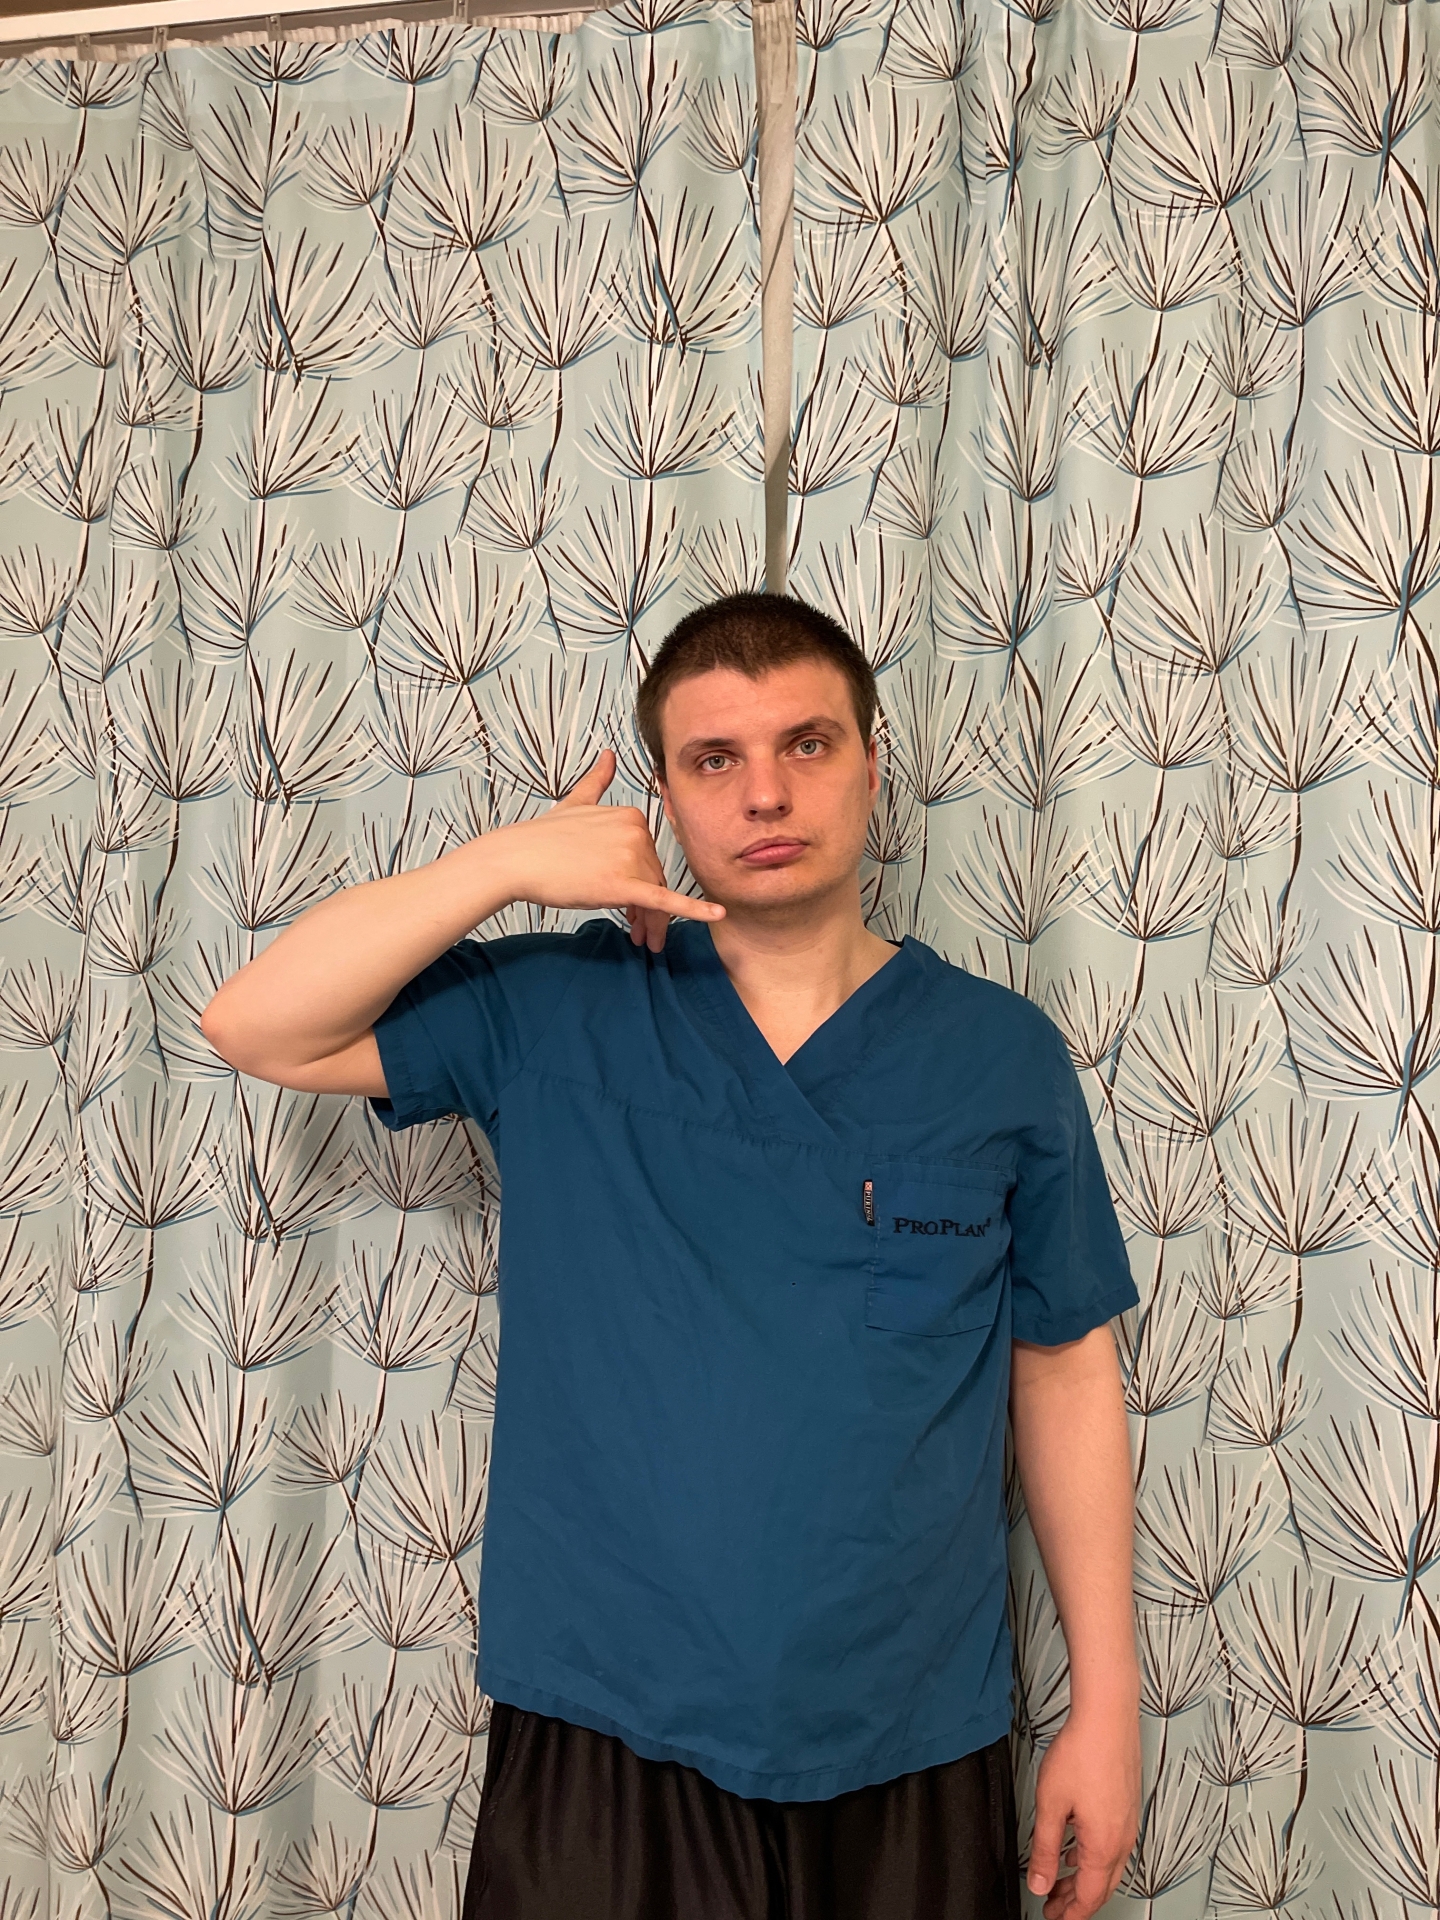
Label: clear